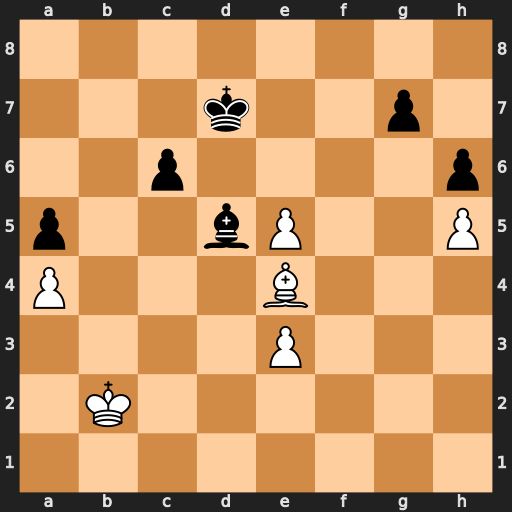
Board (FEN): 8/3k2p1/2p4p/p2bP2P/P3B3/4P3/1K6/8
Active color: w
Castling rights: -
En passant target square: -
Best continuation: Bxd5 cxd5 Kc3